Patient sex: F
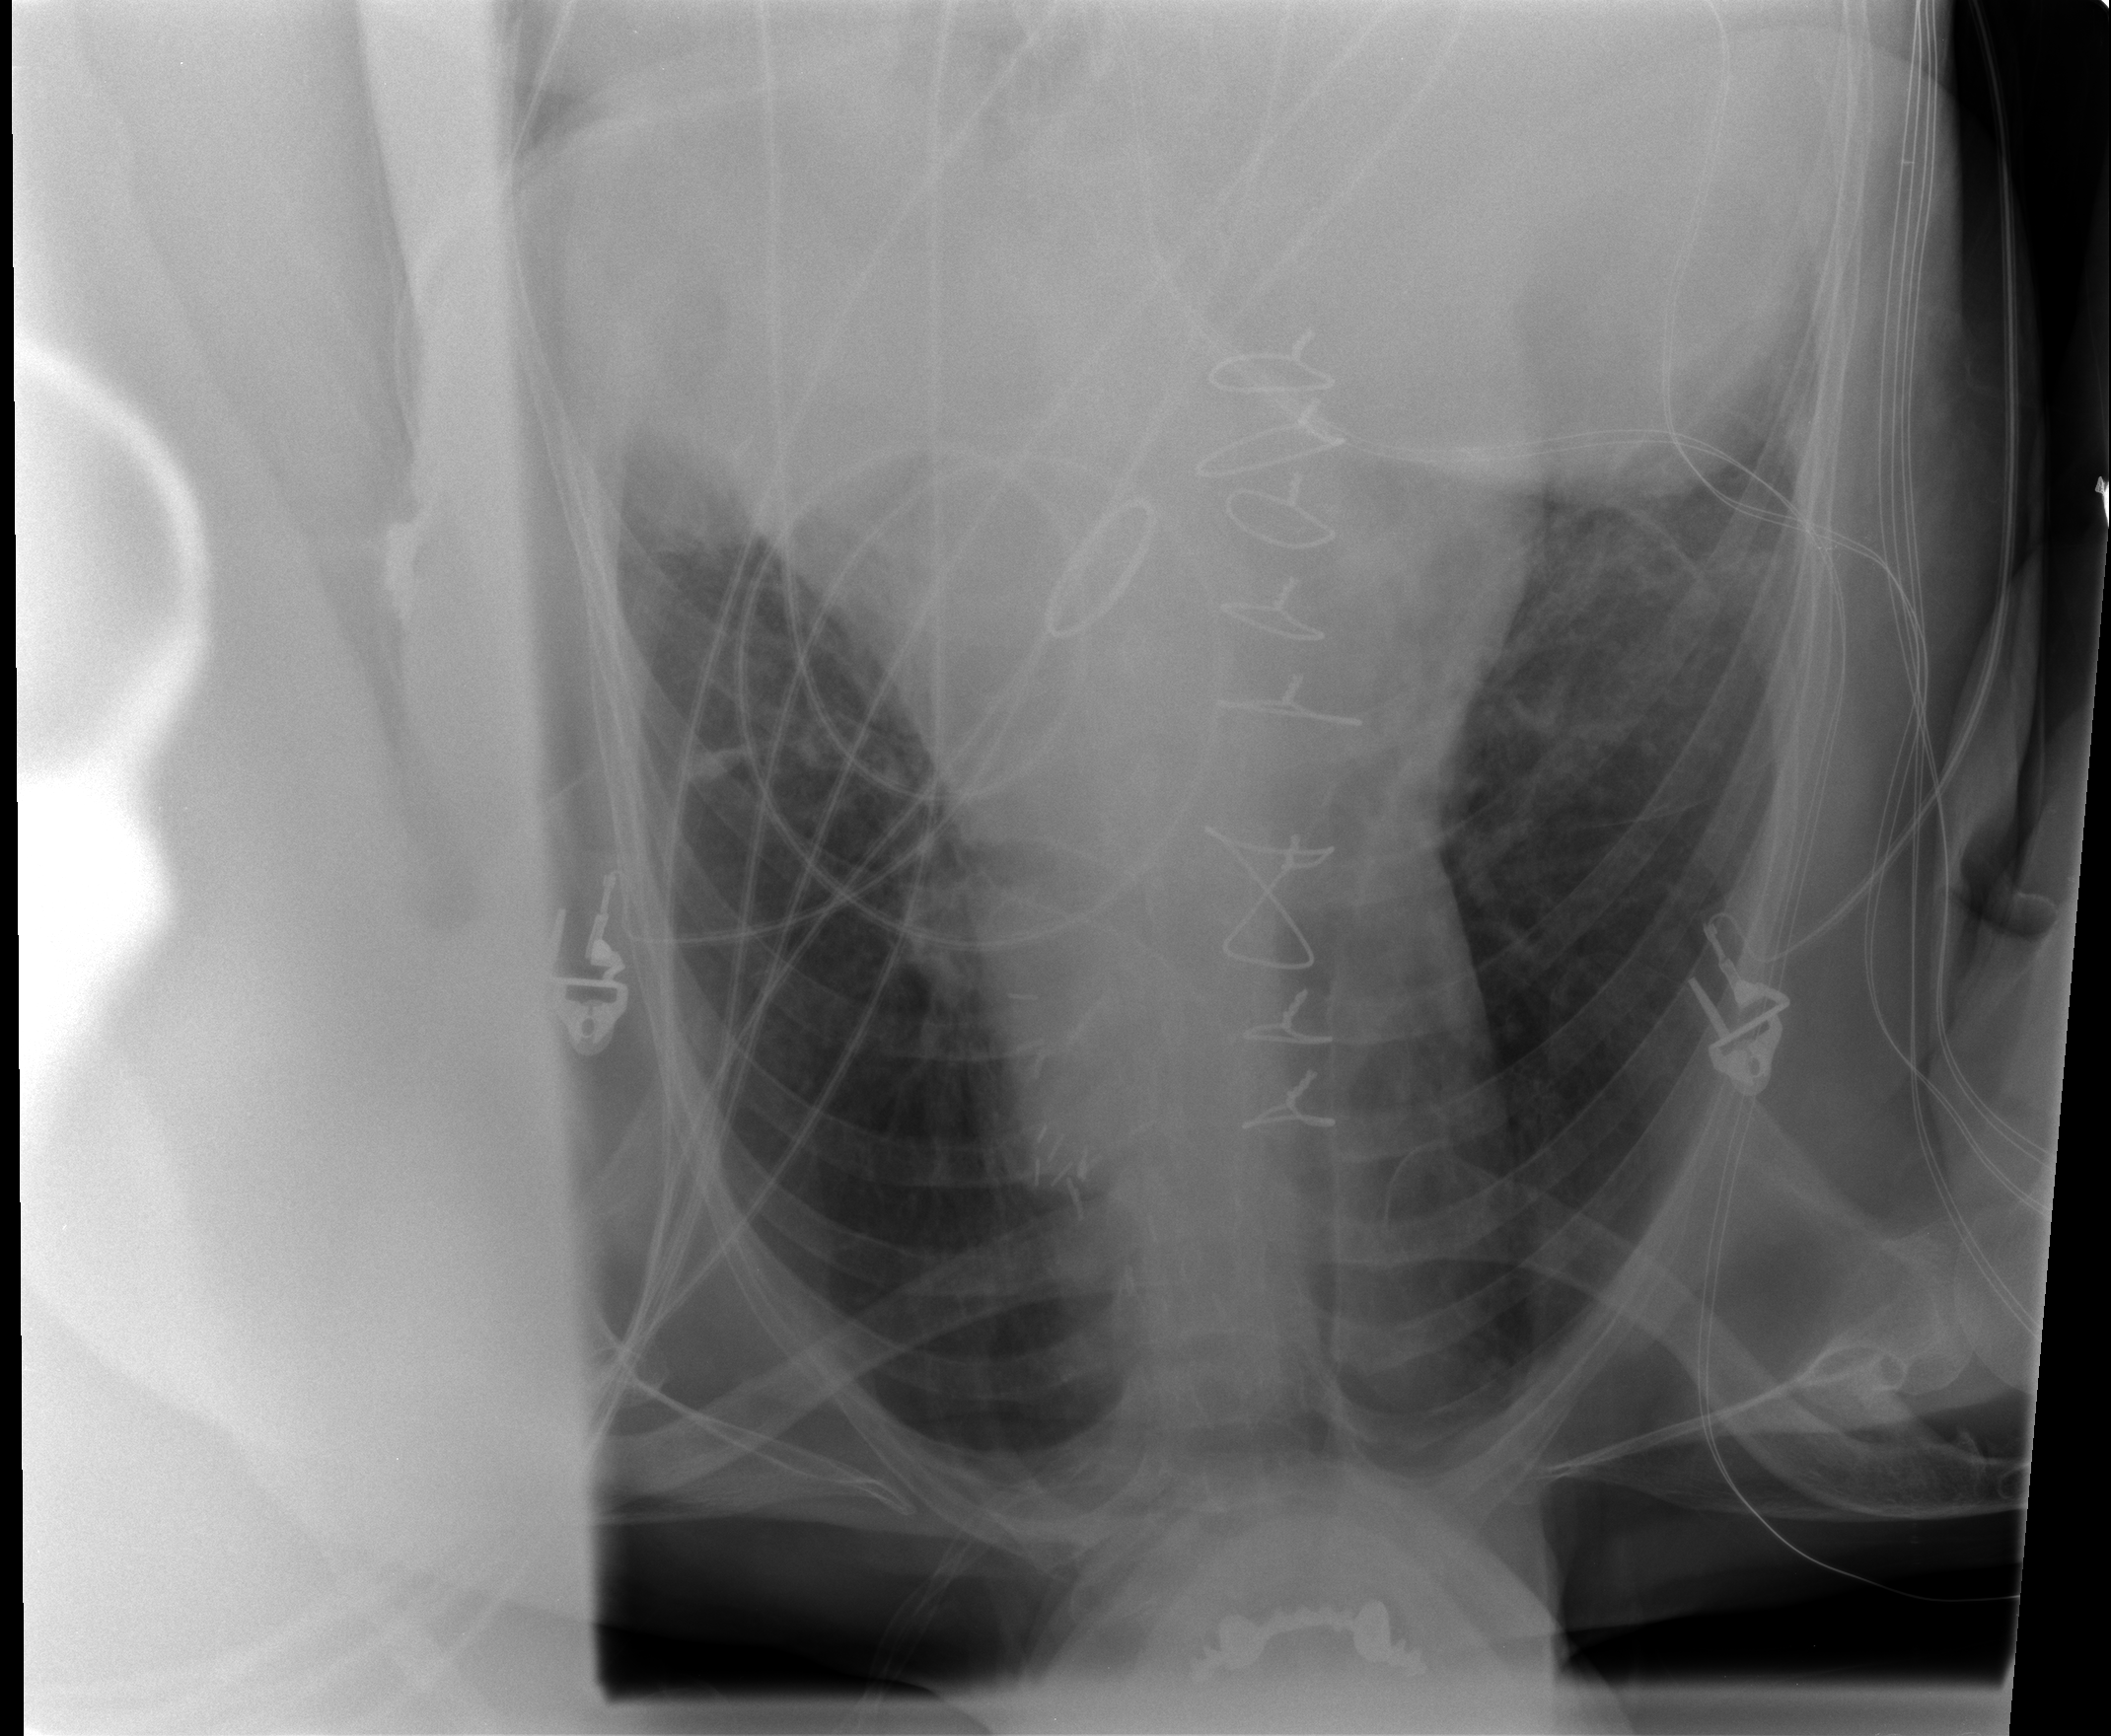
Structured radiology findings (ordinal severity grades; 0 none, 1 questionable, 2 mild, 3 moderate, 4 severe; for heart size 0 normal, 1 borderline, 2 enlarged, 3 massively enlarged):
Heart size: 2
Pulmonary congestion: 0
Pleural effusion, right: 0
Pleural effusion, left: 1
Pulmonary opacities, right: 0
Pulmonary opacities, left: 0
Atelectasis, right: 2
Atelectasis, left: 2